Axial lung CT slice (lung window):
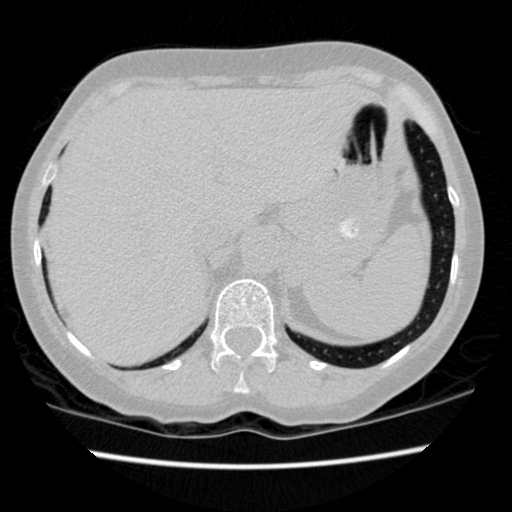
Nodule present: no